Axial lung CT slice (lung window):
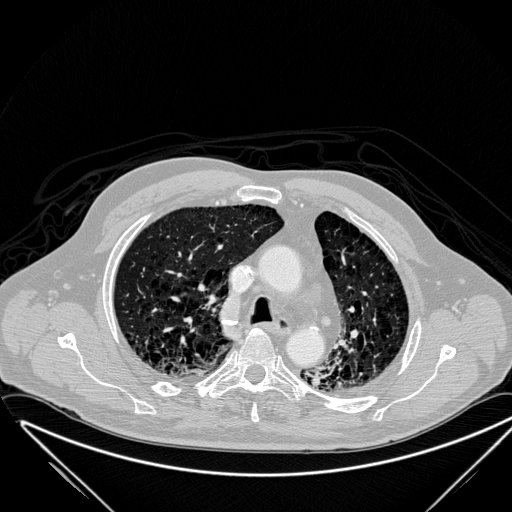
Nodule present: no